Question: I have a 'List<string>' called 'stringList'. I was trying to insert into the list some strings. First I used for loop to generate "empty places" for my content.
'''
for (int i = 0; i < 60; i++)
{
stringList.Add(null);
}
'''
Then I used 'stringlist.Insert(index, element)' to insert an element into the List at the specified index. Next I wanted to see if every element was properly read.
This is my 'stringList':

Every element is properly read, but there are three indexes missed. At 3rd index should be what is at 6th, at 4th -> 7th and so on.
I don't know how to solve this problem.
This is fragment of code (for index 3, 4, 5), where the program reads elements and inserts it into the list.
'''
case "yweather:wind":
stringList.Insert(3, reader["speed"]);//3
break;
case "yweather:atmosphere":
stringList.Insert(4, reader["pressure"]);//4
stringList.Insert(5, reader["rising"]);//5
stringList.Insert(6, reader["humidity"]);//6
break;
'''
Sorry for my English.
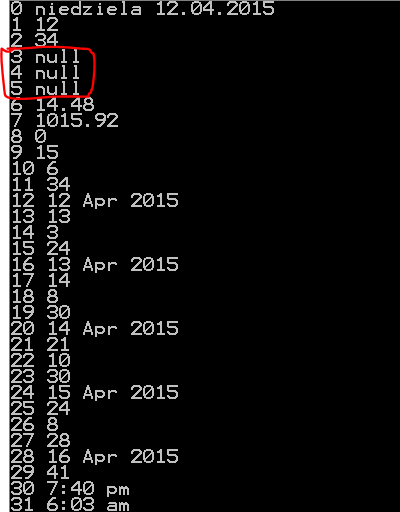
Answer: <URL> will add an element to the list at the given index .
You probably just want to set a given index, as you're inserting 'null' elements. If so, use this syntax instead:
'''
stringList[3] = reader["speed"]; // etc
'''
But as you know the capacity you want up front, it'd be better to just use a simple array, so you don't have to initialize a list with empty items:
'''
var stringList = new string[60];
'''
And then use the same syntax ('stringList[i] = whatever;') to populate it.
If you have to use a 'List<T>' (eg if you're adding other elements later on), then at least use the <URL> that lets you preallocate some space up front:
'''
var stringList = new List<string>(60);
'''